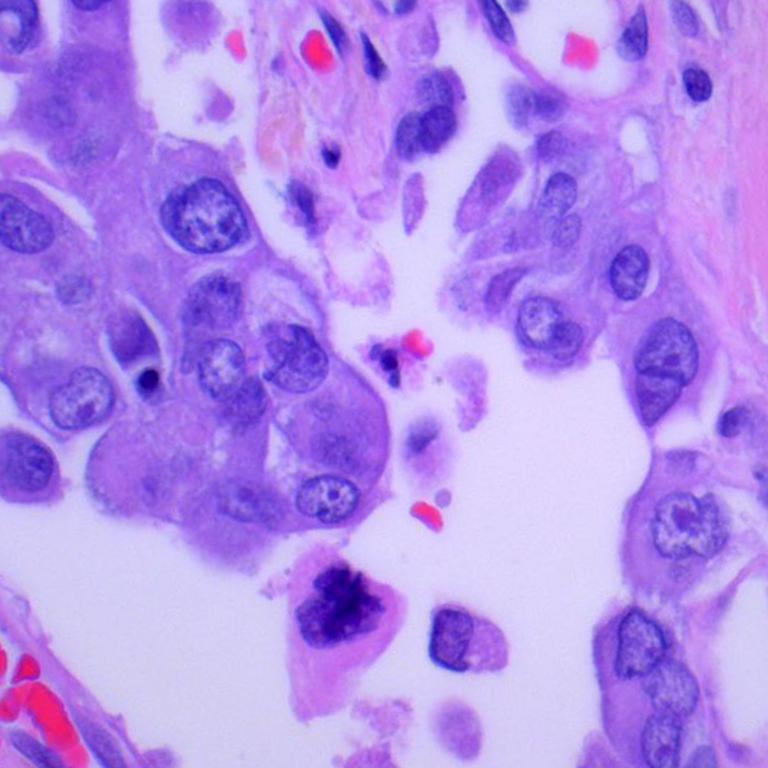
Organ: lung
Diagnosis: adenocarcinomas